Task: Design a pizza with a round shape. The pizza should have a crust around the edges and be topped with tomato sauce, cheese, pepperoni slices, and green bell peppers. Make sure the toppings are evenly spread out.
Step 332:
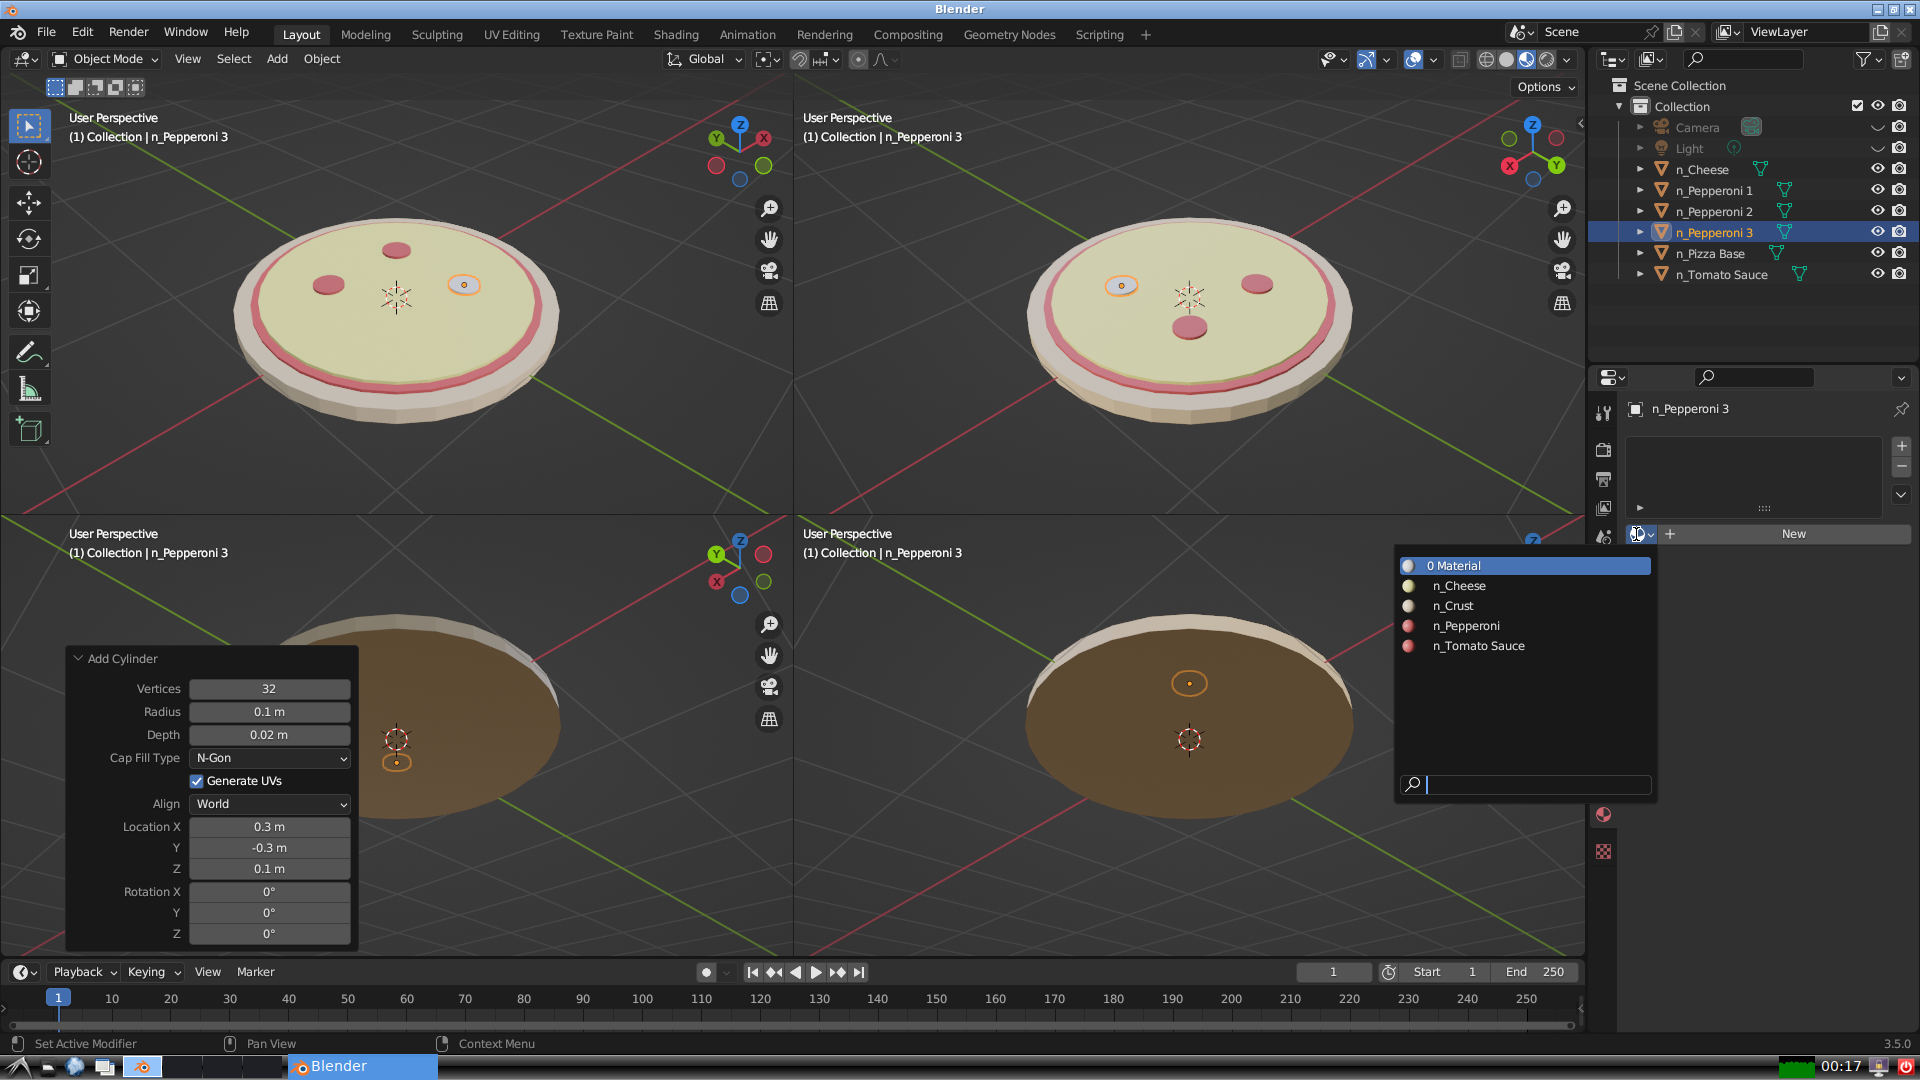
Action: input_text: n_Pepperoni